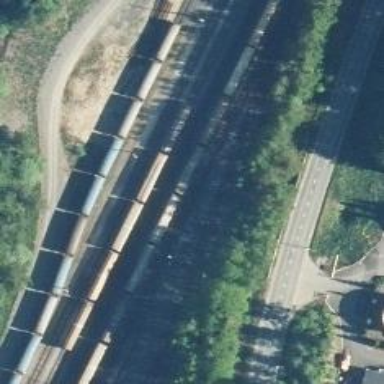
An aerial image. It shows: Railway track.